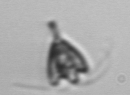
Label: Pyramimonas_longicauda